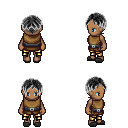
a pixel art fantasy rpg character, female body template, human, dark skin, leather chest armor, gold greaves, gray parted hairstyle, gray slippers, four views (front, back, left, right), 2x2 character sprite sheet, small pixel art, hard edges, no anti-aliasing